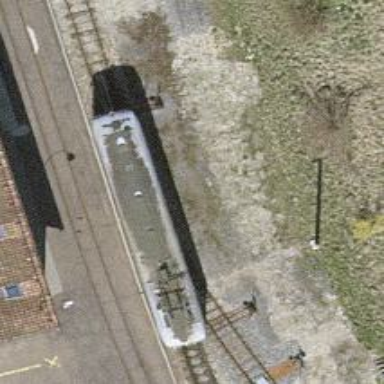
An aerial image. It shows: Stop position for public transport on the railway.